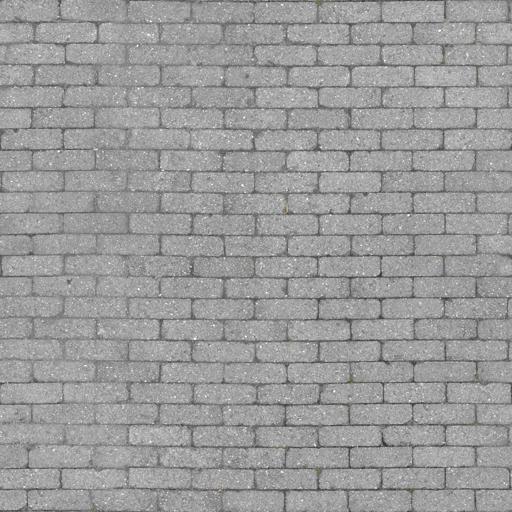
Tags: pavement paving stones